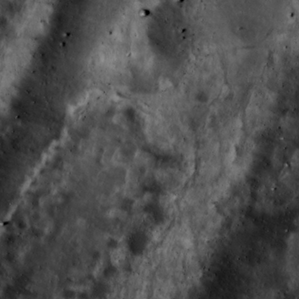
Label: non_frost